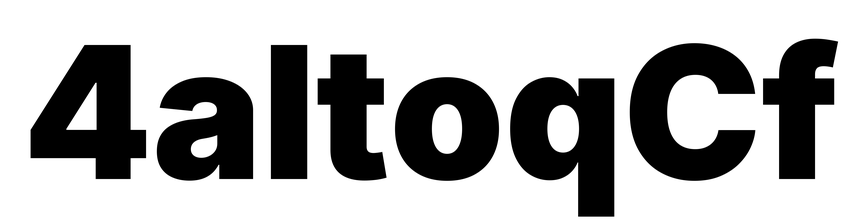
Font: Inter_Black